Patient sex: F
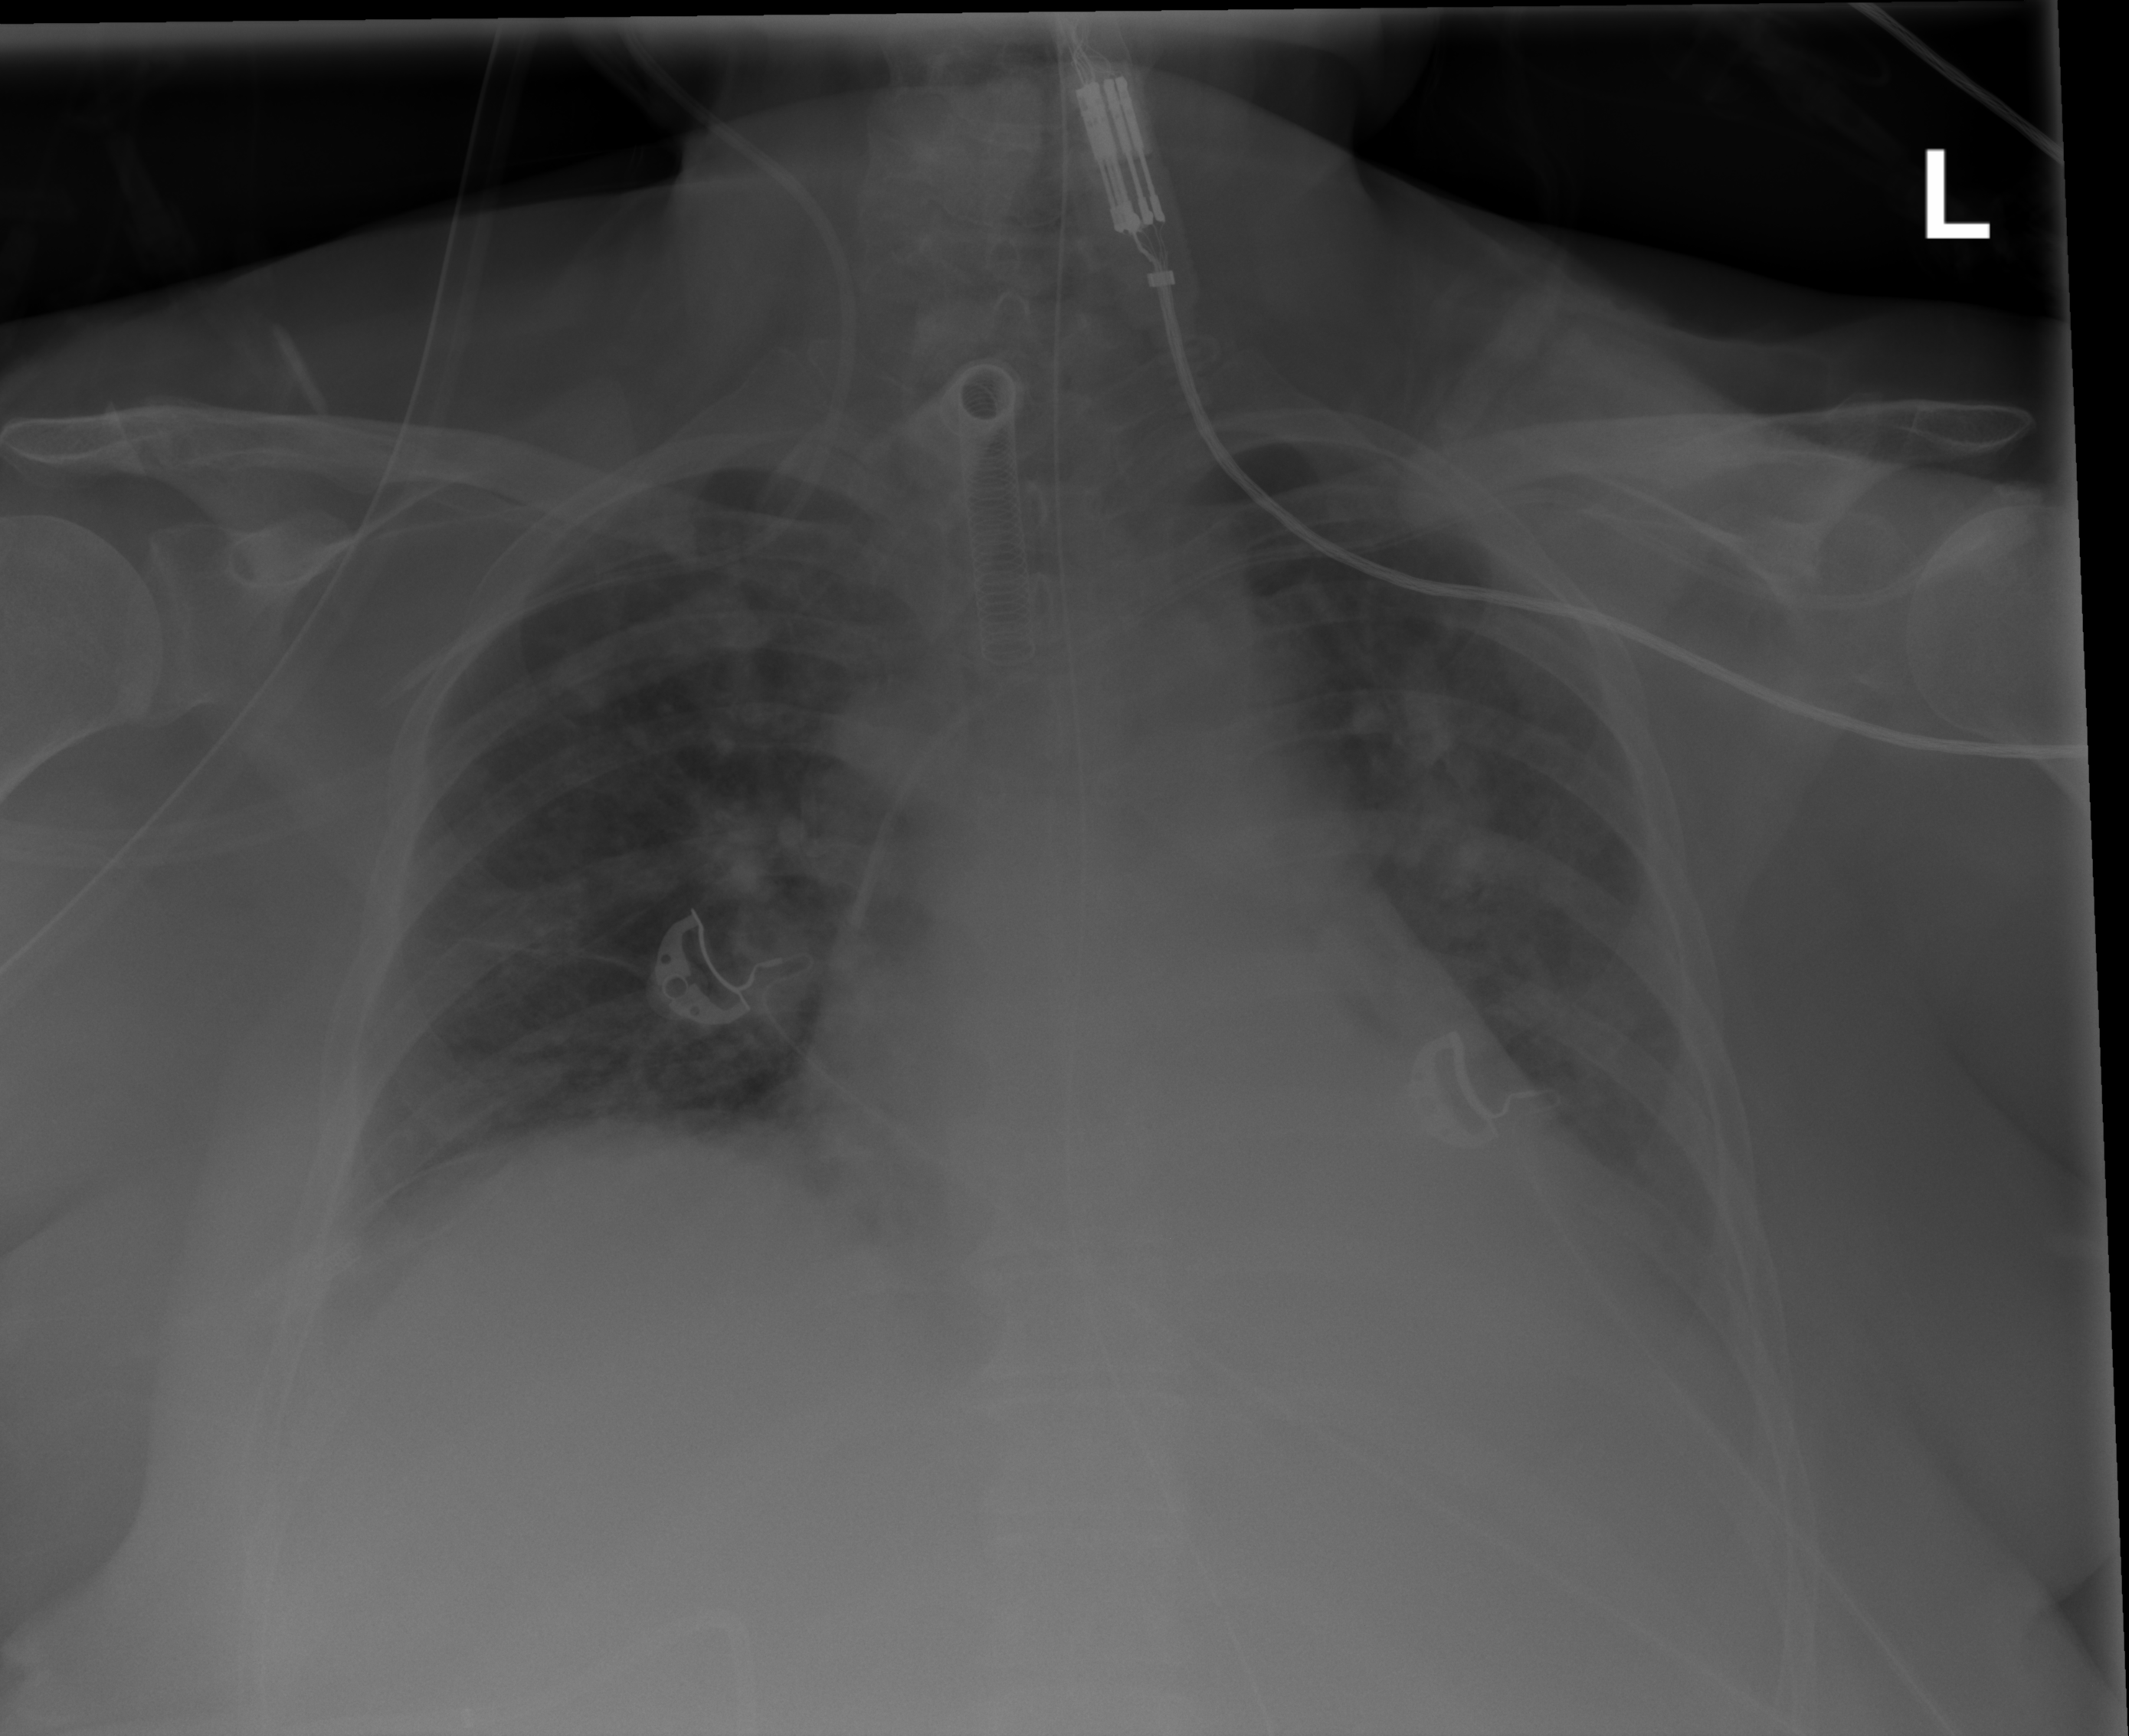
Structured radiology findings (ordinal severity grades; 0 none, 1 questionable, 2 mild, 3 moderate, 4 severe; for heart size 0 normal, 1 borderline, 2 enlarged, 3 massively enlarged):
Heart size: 2
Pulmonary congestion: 0
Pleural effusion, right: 2
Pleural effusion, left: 2
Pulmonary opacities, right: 0
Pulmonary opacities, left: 0
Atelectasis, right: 2
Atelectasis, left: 2